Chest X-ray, PA view. Patient: 47 years old, sex F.
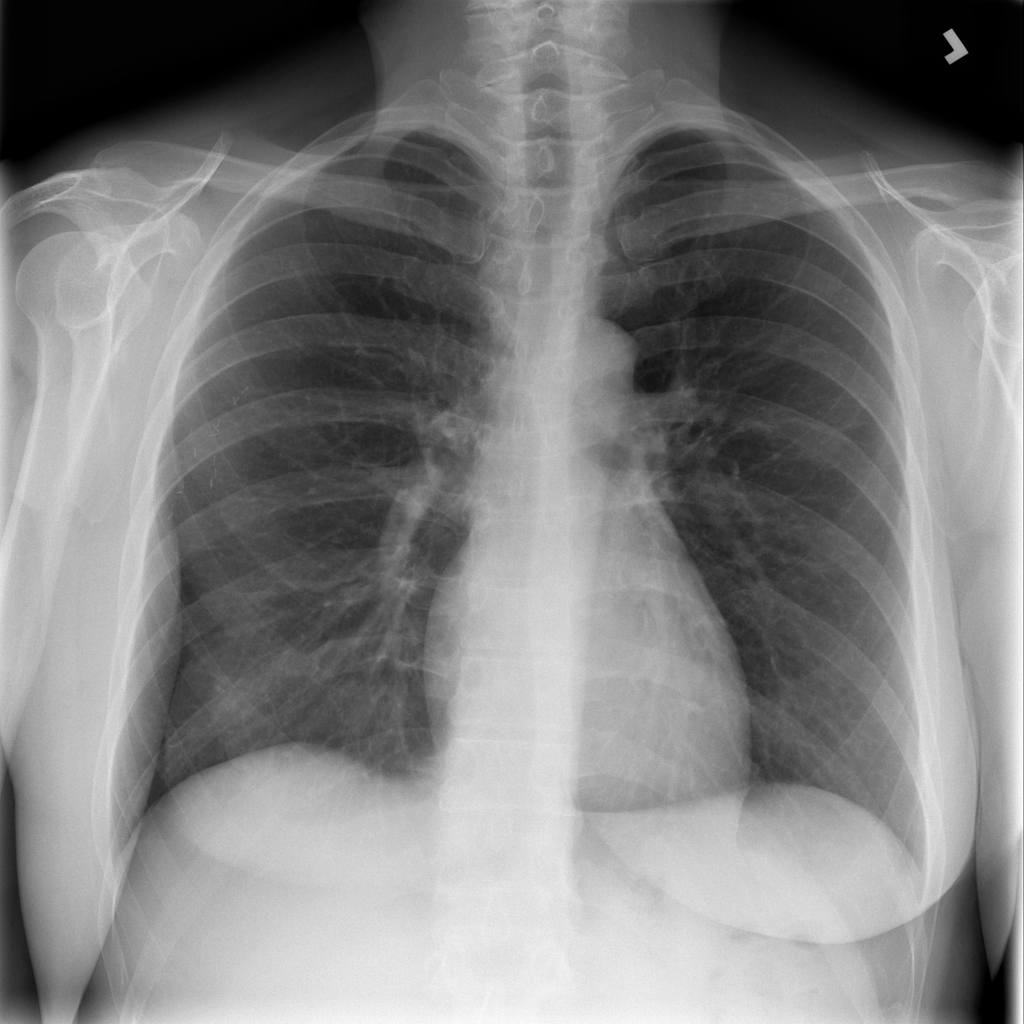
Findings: No Finding